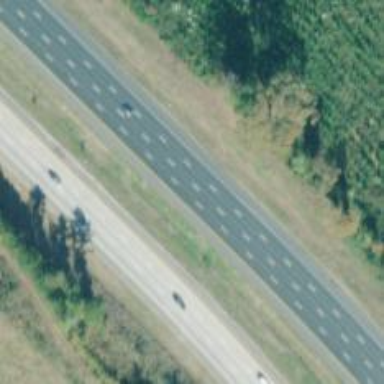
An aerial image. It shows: Asphalt motorway.